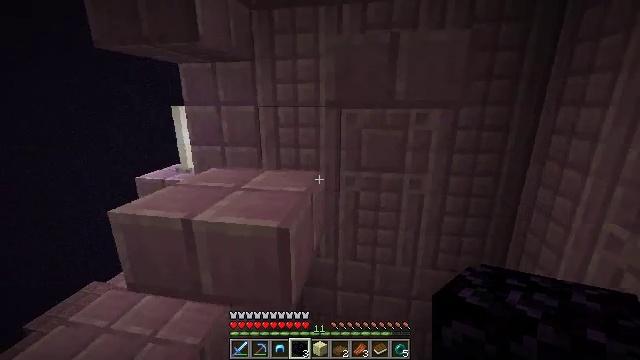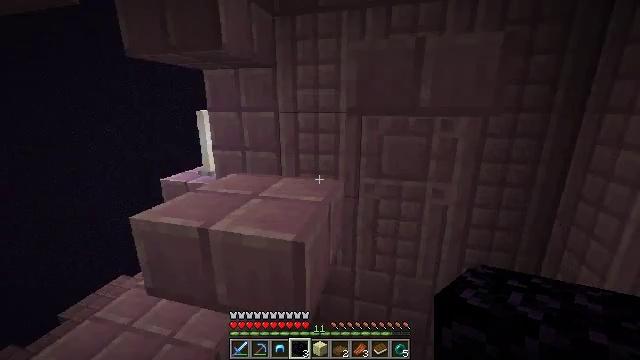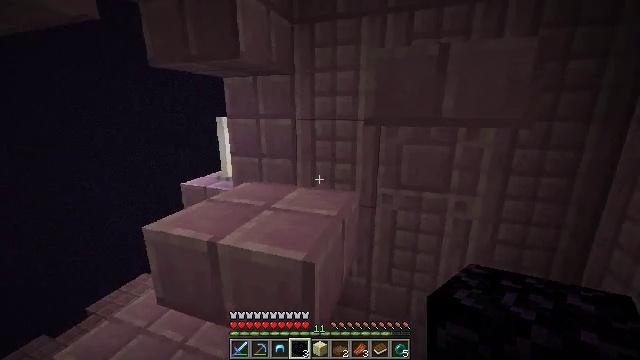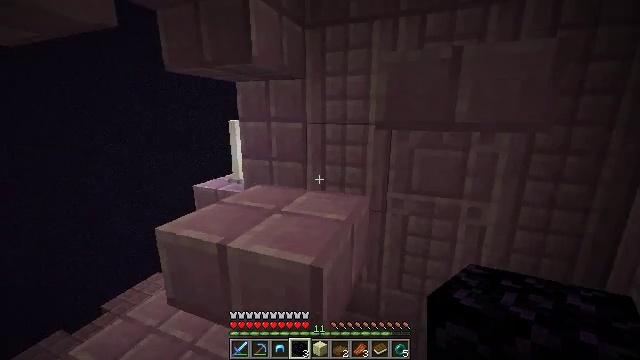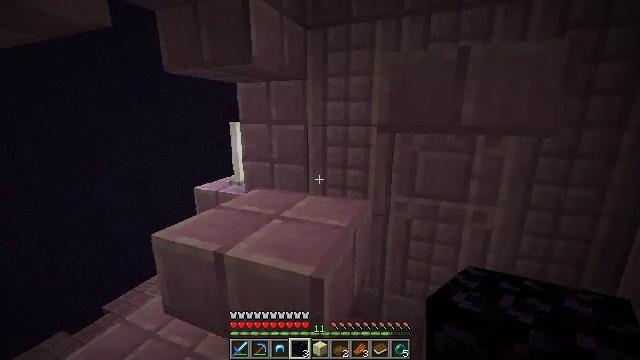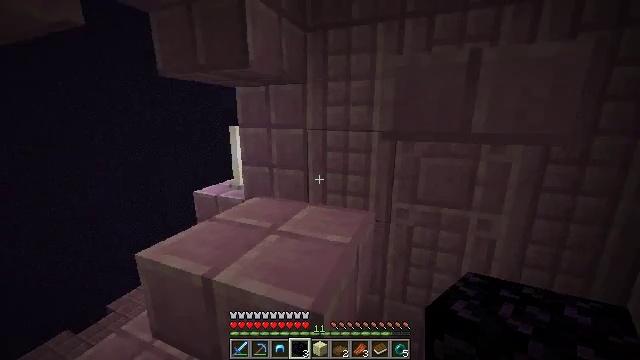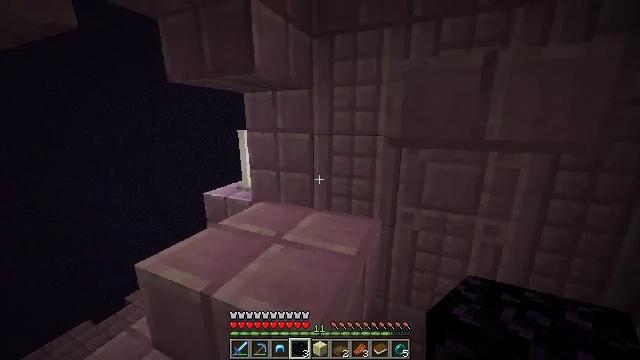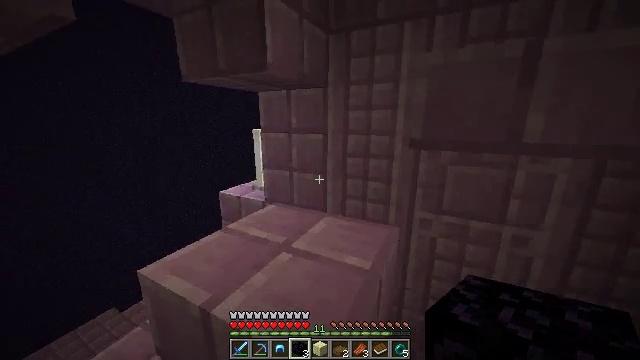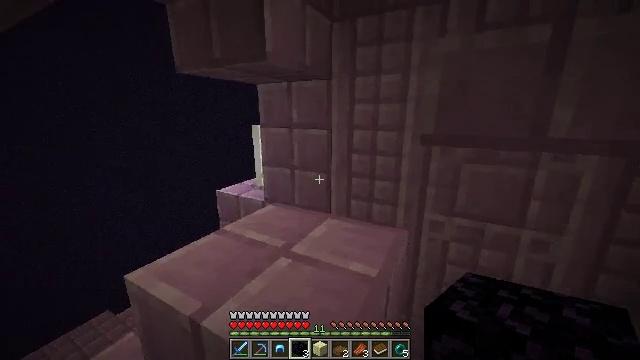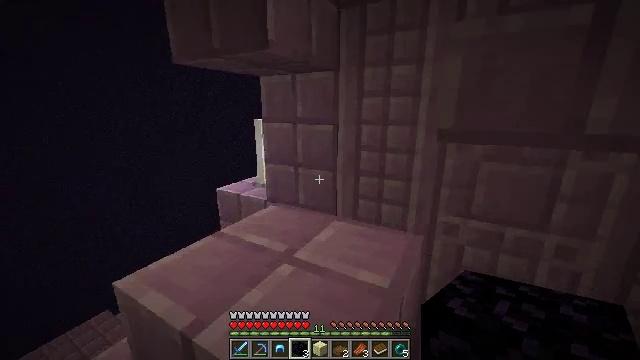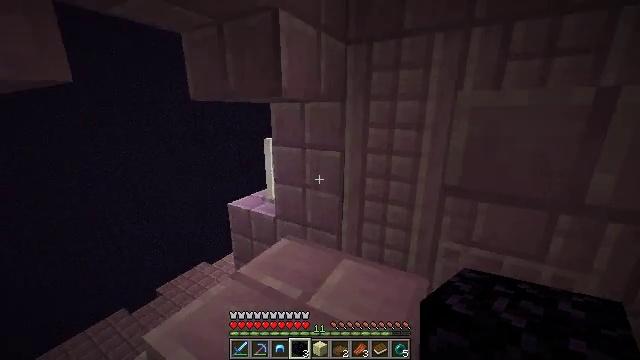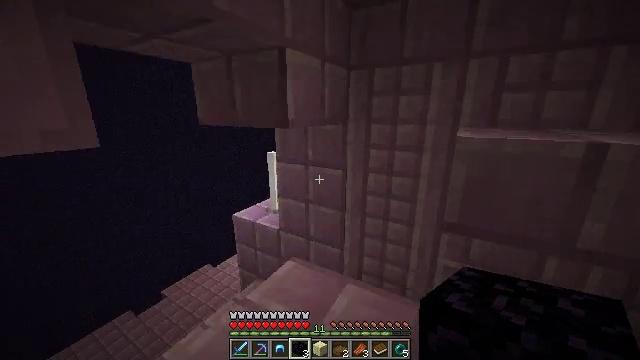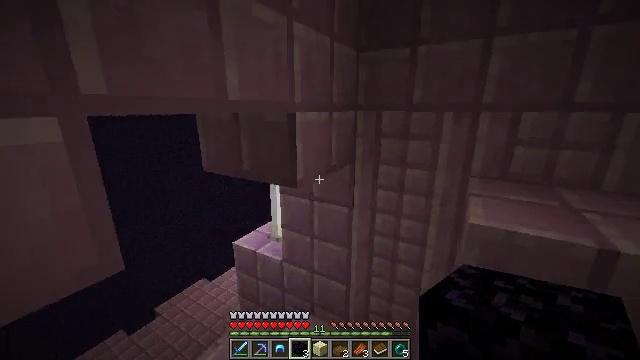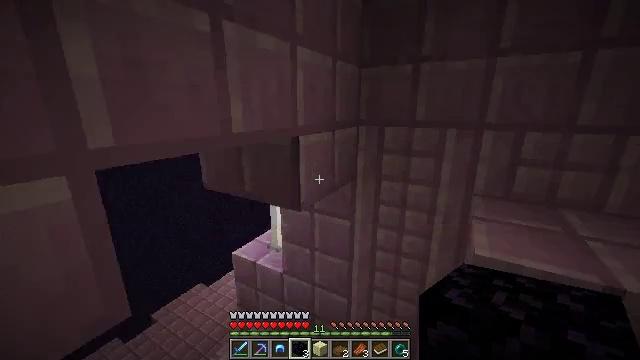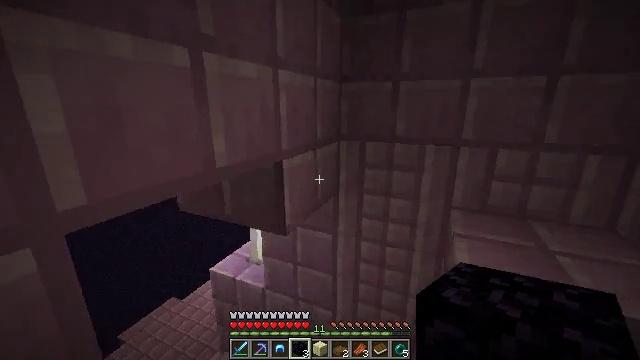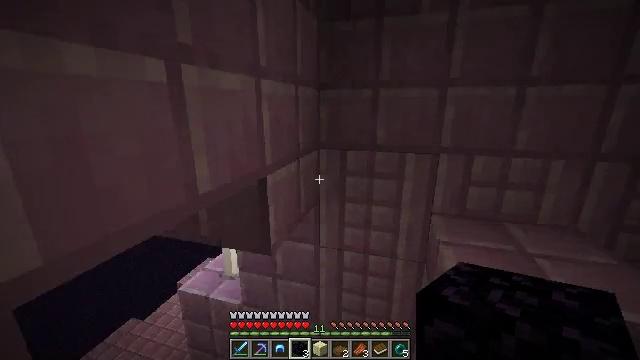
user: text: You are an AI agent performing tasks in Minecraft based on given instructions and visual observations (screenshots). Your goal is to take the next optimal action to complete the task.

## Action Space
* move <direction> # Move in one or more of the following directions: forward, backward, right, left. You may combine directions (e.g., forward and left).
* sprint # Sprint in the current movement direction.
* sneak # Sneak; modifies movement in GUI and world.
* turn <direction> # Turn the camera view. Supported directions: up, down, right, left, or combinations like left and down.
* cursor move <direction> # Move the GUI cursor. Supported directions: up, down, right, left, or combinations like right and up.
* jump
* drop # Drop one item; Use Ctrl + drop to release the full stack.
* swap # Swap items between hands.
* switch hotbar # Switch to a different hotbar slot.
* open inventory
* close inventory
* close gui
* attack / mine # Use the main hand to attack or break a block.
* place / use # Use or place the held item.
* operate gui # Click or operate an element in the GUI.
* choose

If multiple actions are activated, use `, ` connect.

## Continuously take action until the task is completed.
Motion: motion action
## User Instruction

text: Collect the purpur slab after breaking it.
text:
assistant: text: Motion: turn left
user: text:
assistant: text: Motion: turn left
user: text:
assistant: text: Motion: turn left
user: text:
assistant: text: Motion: move forward
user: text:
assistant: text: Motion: move forward
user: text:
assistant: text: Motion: turn left
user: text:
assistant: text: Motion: turn left
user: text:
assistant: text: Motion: no_op
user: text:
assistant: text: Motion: move forward, turn left
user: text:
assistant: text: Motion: move forward, jump
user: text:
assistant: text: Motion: move forward, jump
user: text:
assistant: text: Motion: move forward, jump
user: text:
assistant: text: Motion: move forward and move left, jump
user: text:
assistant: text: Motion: move forward and move left, turn right
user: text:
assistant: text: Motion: move forward and move left, turn right
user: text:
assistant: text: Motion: move forward and move left, turn right
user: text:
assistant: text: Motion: move forward and move left, turn right and up
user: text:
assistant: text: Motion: move forward, turn right and up
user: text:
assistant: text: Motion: turn right and up
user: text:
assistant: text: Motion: turn right and up
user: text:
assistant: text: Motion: turn right and up
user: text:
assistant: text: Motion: no_op
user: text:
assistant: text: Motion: move forward
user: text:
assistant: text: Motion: move forward
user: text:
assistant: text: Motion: move forward
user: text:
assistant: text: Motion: move forward, jump
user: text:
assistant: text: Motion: move forward, jump
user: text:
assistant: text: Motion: move forward, turn right, jump
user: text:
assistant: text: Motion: move forward, turn right, jump
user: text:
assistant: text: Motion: move forward and move left, turn right, jump